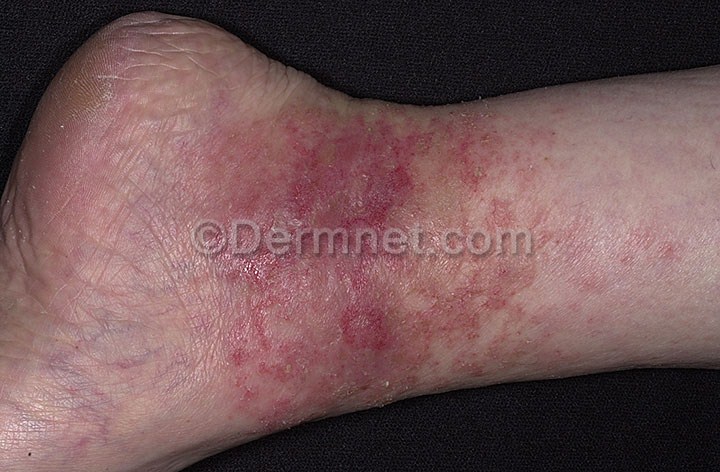
Disease: Eczema Photos